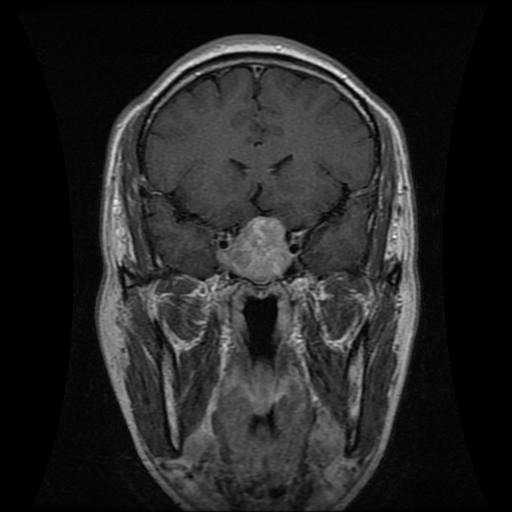
Label: pituitary